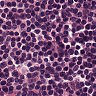
Metastatic tissue present: no